Field crop: maize
Growth stage: 2
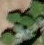
Species: chenopodium